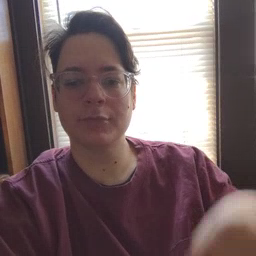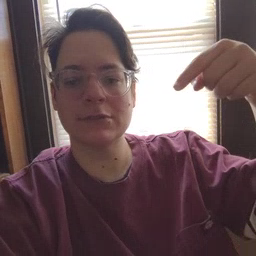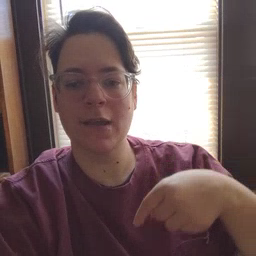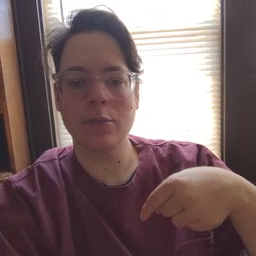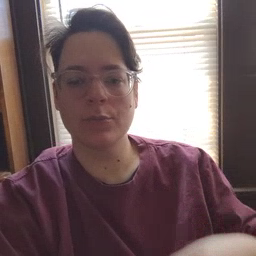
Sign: down